Interaction volume radius: 5 \u00c5
Interaction volume height: 40 \u00c5
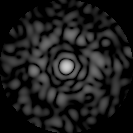
Disorder parameter: 0.8045